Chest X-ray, AP view. Patient: 26 years old, sex M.
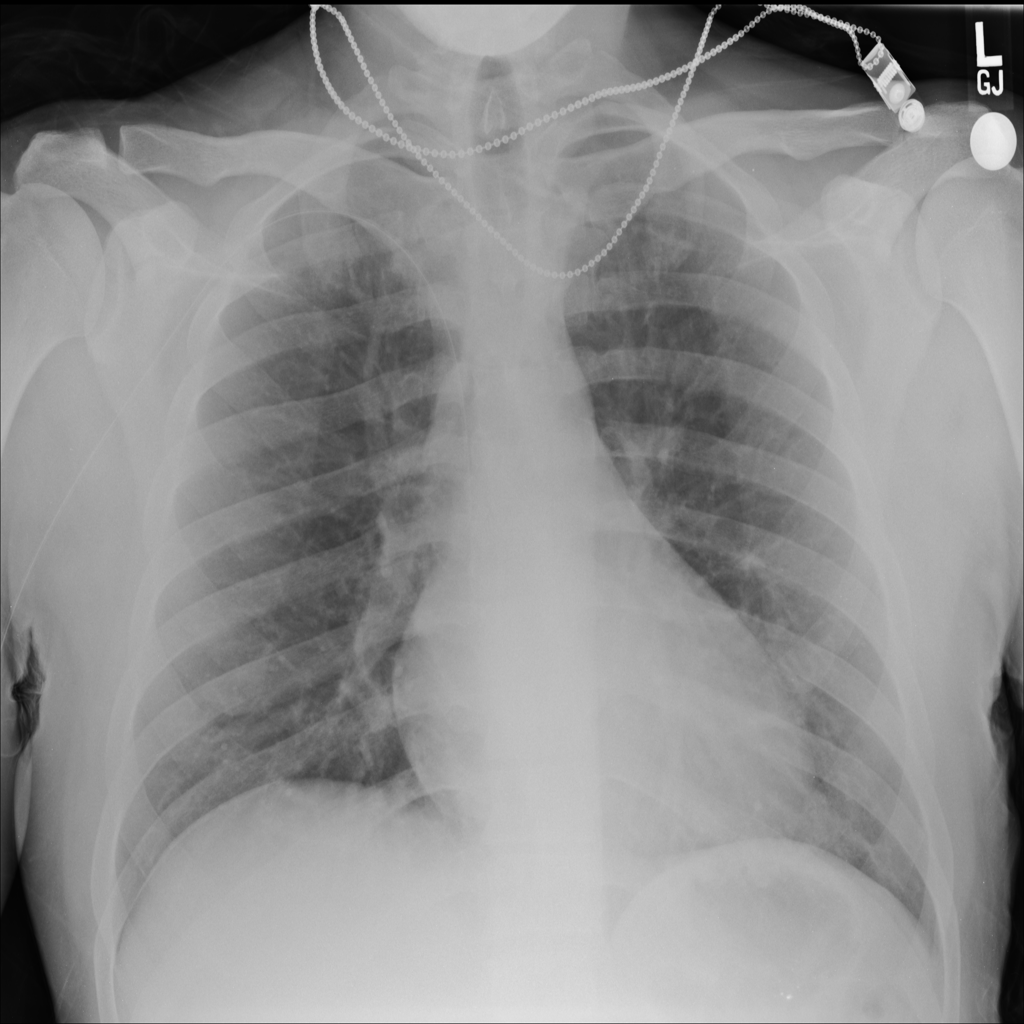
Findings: No Finding